Question: I am doing a vlines plot in matplotlib and I have all my y values in the dataset as '>=0'. I want my y axis bottom most tick to read '0', but instead, I get -500.
Here is the code:
'''
#!/usr/bin/env python
import numpy as np
from matplotlib import pyplot as plt, dates as mdates
import datetime as dt, time
# Read the data and turn it into a numpy array
#store = map(lambda line: map(int, line.strip().split()), open(name + '.txt').readlines())
store = [
[1293606162197, 0, 0],
[1293605477994, 63, 0],
[1293605478057, 0, 0],
[1293605478072, 2735, 1249],
[1293606162213, 0, 0],
[1293606162229, 0, 0],
]
nstore = np.array(store)
# Get arrays of each columns in the store array
d = nstore[:,0]
y1 = nstore[:,1]
y2 = nstore[:,2]
# Get arrays of values to be passed to matplotlib
s = d / 1000
dts = map(dt.datetime.fromtimestamp, s)
fds = mdates.date2num(dts)
# new figure and subplot
fig = plt.figure()
ax = fig.add_subplot(111)
# Plot using vlines
ax.vlines(fds, [0], y1, 'red')
# set xaxis tick settings
ax.xaxis.set_major_locator(mdates.MinuteLocator())
ax.xaxis.set_major_formatter(mdates.DateFormatter('%m/%d %H:%M'))
for label in ax.xaxis.get_ticklabels():
label.set_rotation('vertical')
fig.subplots_adjust(bottom=.25)
# Set the y axis bottom limit to 0
ax.set_ylim(bottom=0) # <<- THIS DOES NOT SEEM TO BE WORKING
# Save the plot figure
fig.savefig('out.png')
'''
and here is the plot I get:

Can anyone point to me what I am doing wrong? Also, if you can point me to the docs that have the details I need, that would be great. Thanks.
<URL>
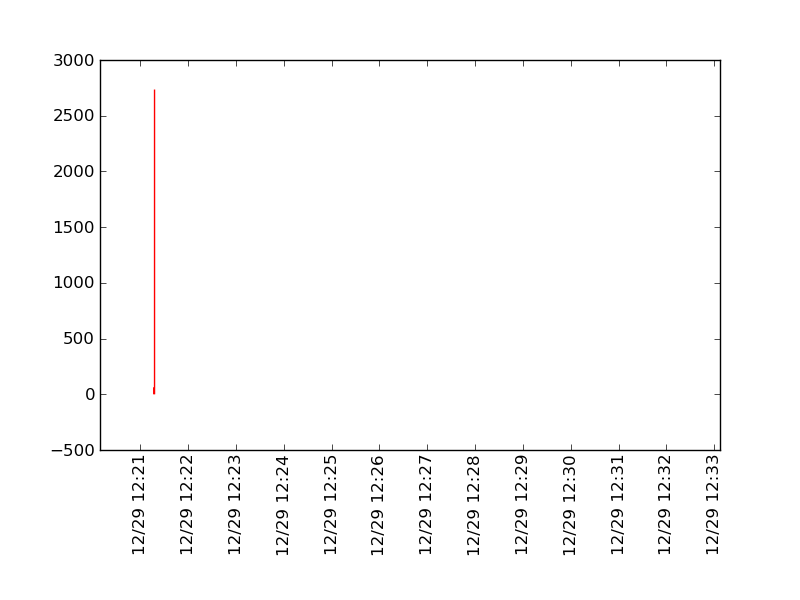
Answer: You can set the limit manually , like so:
'''
pyplot.ylim(ymin=0)
'''
What happens is that Matplotlib adjusts the plot limits so that it looks "best". Sometimes, this implies going beyond the strict range of your data. You must then update the limits the plot, since each plot updates the limit (if I understand correctly).
Now, your approach can work, but you must update the figure after setting the limits:
'''
ax.set_ylim(bottom=0)
pylot.draw()
'''
(This works in the IPython shell on Mac OS X with the latest version of matplotlib.)